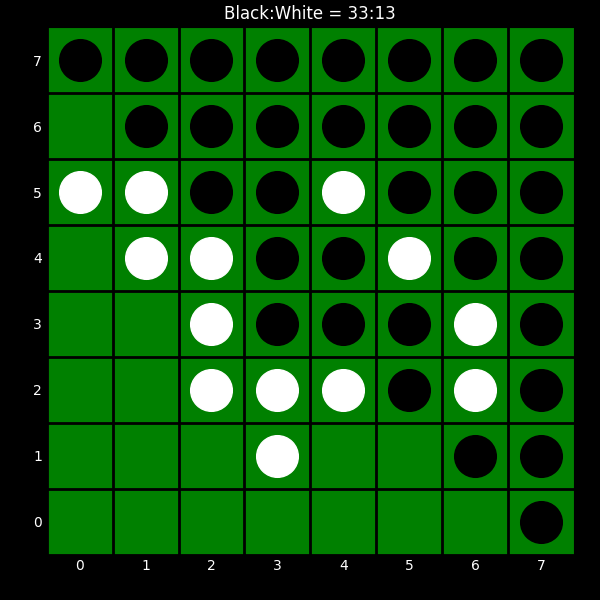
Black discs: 33
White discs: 13